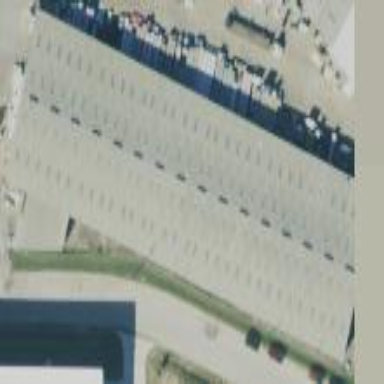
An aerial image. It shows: Warehouse.